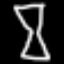
Label: hourglass